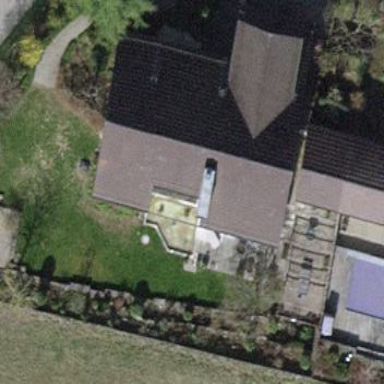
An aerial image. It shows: Detached building with gabled roof.